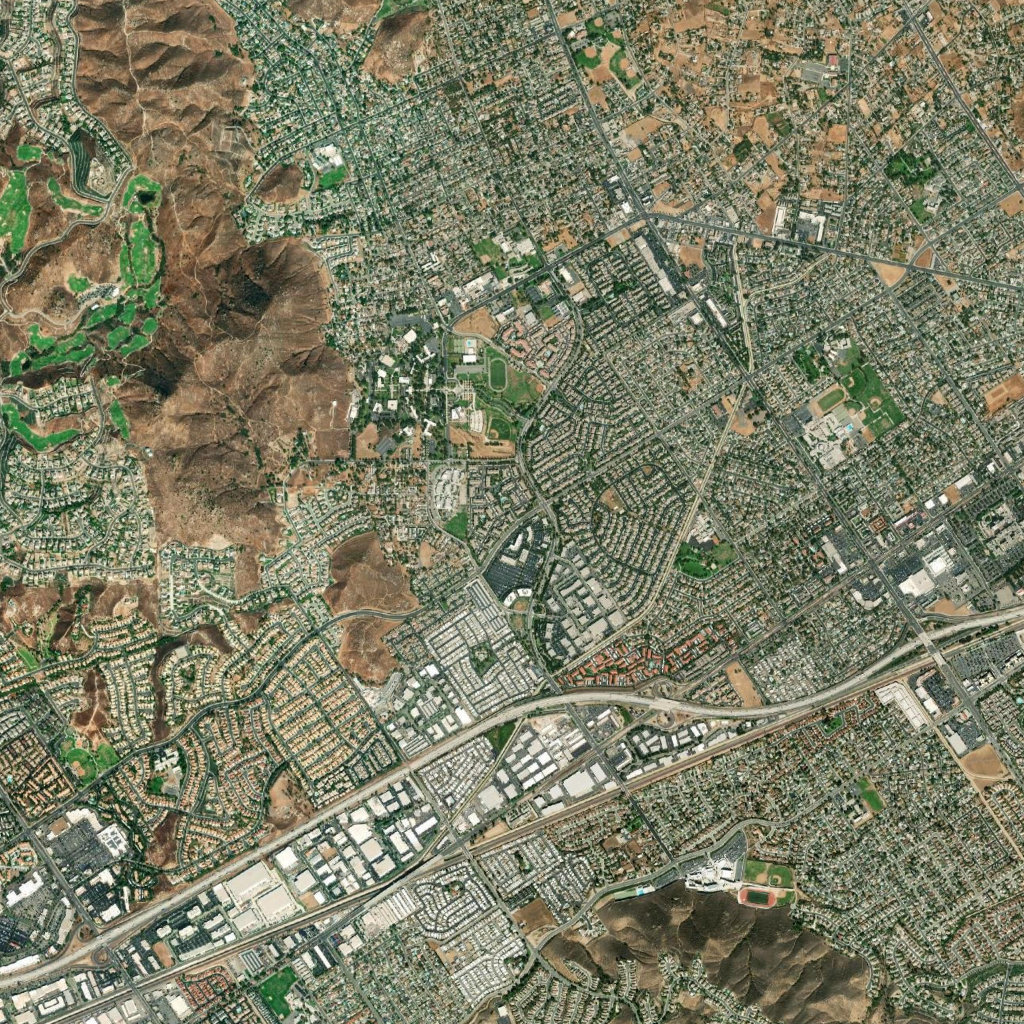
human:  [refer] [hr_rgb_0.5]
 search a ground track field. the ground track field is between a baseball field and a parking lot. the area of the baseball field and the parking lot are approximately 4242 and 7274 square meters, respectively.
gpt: <box>[[47, 35, 49, 38, 0]]</box>